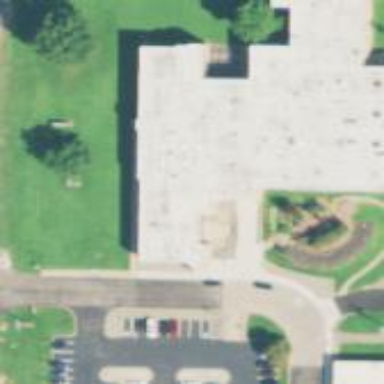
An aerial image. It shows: School building.